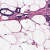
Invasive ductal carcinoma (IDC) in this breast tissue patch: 1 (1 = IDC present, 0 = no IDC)